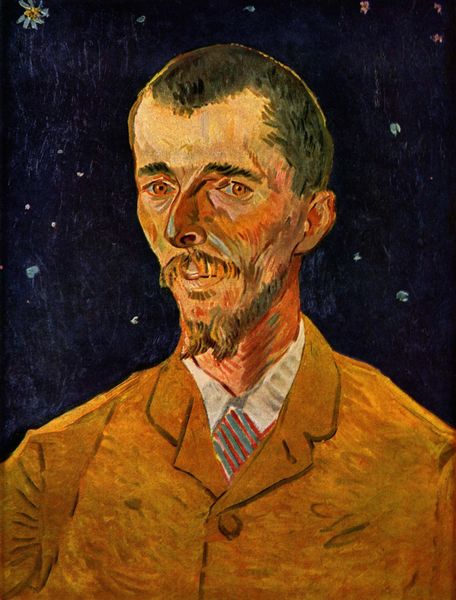
Titel: Porträt des Eugène Boch
Künstler: Vincent van Gogh
Standort: Paris
Institution: Musée d'Orsay
Schlagwörter: blau, dunkel, gemälde, himmel, mann, schatten, weiß, gelb, himmerl, ocker, abend, blume, blumen, braun, bunt, haar, hell, hintergrund, licht, mund, nacht, nase, ohr, orange, profil, schwarz, stirn, zeichnung, blick, blüte, rot, beige, alt, anzug, bart, hemd, jacke, schnurrbart, augen, bärtig, falten, gesicht, kragen, mensch, bild, bildnis, hals, herr, portrait, porträt, auge, gold, haare, mantel, sitzend, nachthemd, augenbrauen, frontal, kinn, knopf, ohren, wangen, tag, van gogh, schnäuzer, schnurbart, krawatte, ernst, brauen, pupillen, gestreift, maler, streifen, lciht, wange, augenbraue, jackett, kinnbart, revers, selbstporträt, ziegenbart, jacket, leuchten, punkte, hager, gogh, stern, linie, sterne, sternenhimmel, künstler, hakennase, portait, backenbart, nasenloch, spitzbart, geheimratsecken, vincent van gogh, kravatte, gebiss, schlips, stirnglatze, wangenknochen, halbprofil, balu, oberlippenbart, knpof, vincent, mager, blazer, organge, blaun, van, sternklar, sacko, goldgelb, zinken, nachtblau, gänseblume, sternennacht, voncent van gogh, eigefallen, vincent vn gogh, braune jacke, g, gabelbart, strahlkraft